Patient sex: F
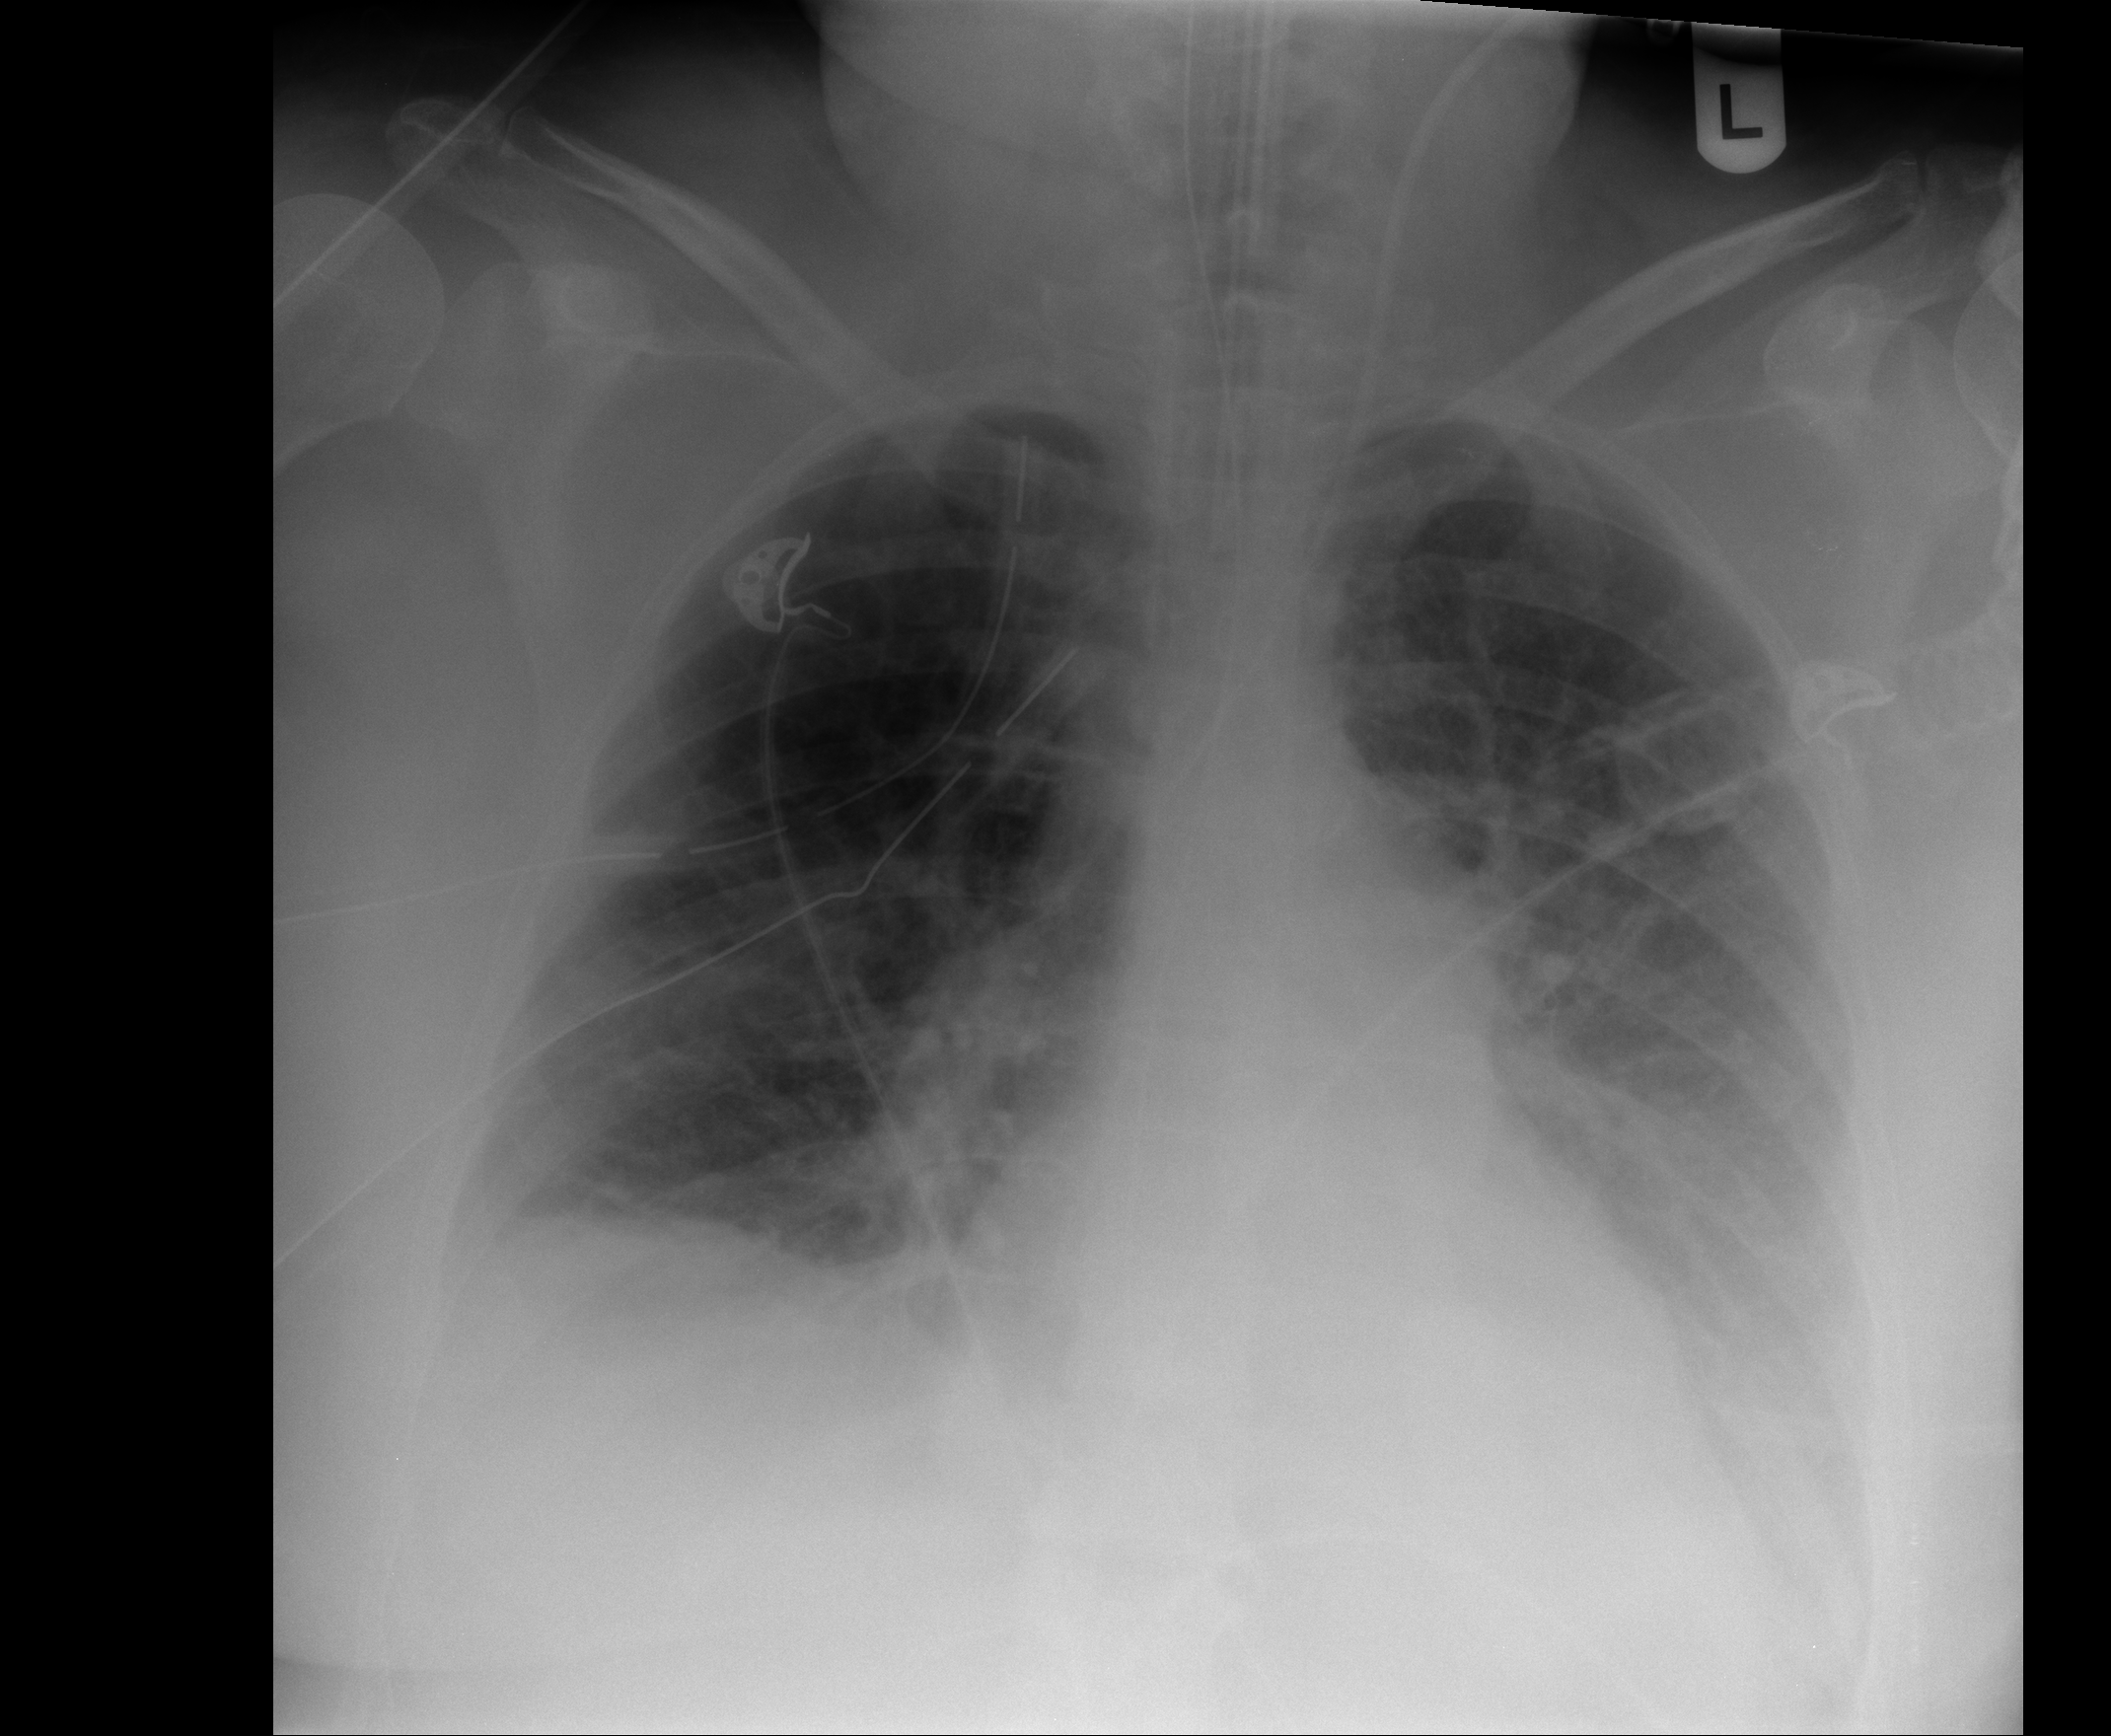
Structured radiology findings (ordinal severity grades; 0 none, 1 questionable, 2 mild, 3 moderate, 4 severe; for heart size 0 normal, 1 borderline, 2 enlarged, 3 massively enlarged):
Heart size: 0
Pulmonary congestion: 2
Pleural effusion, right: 1
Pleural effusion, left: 2
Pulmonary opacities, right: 2
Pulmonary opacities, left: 2
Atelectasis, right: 2
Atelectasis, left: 2